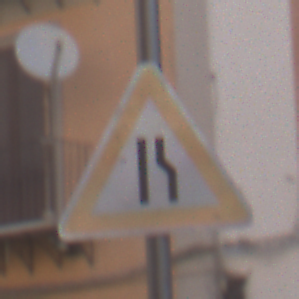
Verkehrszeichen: EinseitigVerengteFahrbahnRechts
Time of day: MorningAfternoon
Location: Outdoor (Urban)
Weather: PartlyCloudy
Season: NotSpecified
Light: Natural